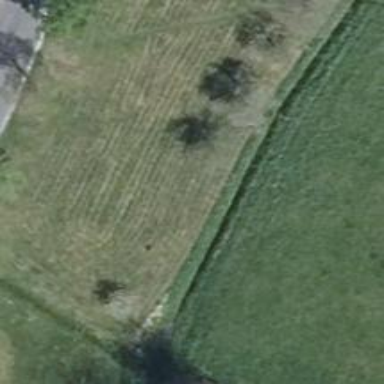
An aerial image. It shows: Row of deciduous broadleaved trees.